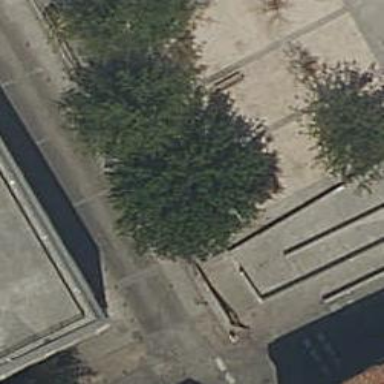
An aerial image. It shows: Steps made of paving stones.